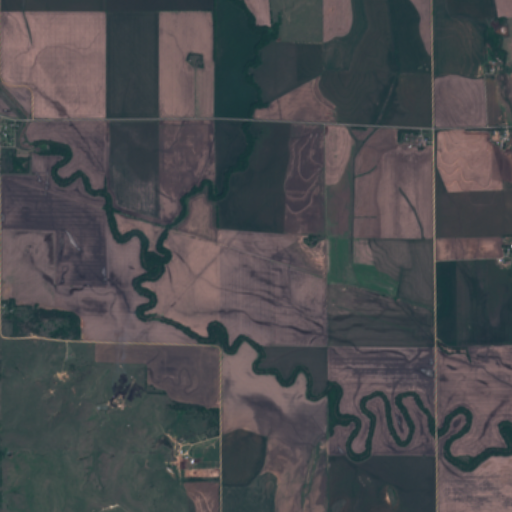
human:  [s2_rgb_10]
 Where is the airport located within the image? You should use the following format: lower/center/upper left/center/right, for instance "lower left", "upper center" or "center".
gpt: There is no airport in the image.